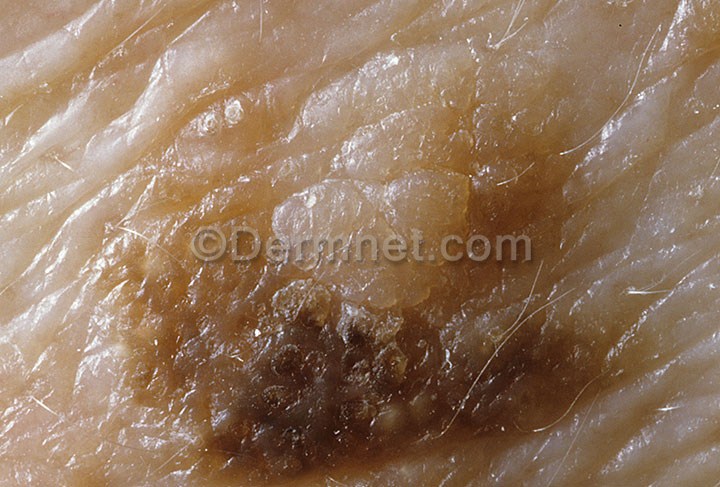
Disease: Seborrheic Keratoses and other Benign Tumors